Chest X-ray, AP view. Patient: 68 years old, sex M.
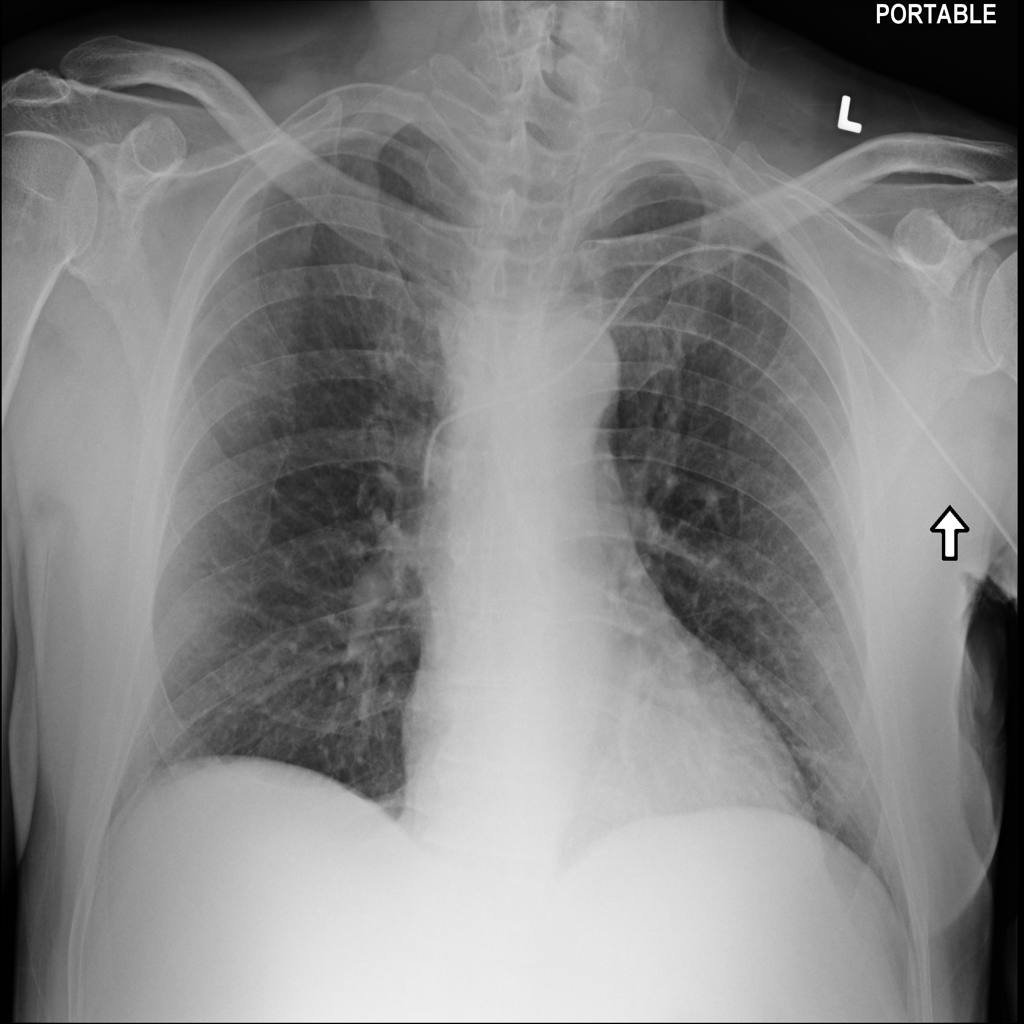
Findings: No Finding